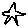
Label: star